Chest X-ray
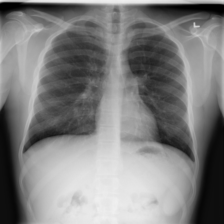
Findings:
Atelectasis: negative
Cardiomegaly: negative
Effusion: negative
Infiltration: negative
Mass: negative
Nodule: negative
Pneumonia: negative
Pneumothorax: negative
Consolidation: negative
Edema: negative
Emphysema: negative
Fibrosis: negative
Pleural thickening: negative
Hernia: negative